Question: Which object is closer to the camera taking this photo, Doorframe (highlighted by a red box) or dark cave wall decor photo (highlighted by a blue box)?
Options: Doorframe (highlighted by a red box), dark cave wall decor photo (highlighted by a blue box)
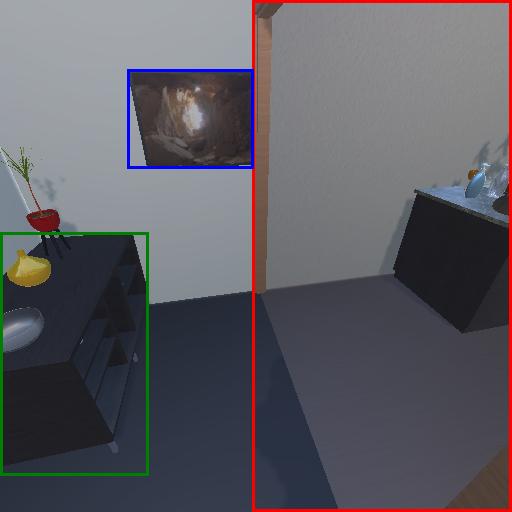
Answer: Doorframe (highlighted by a red box)